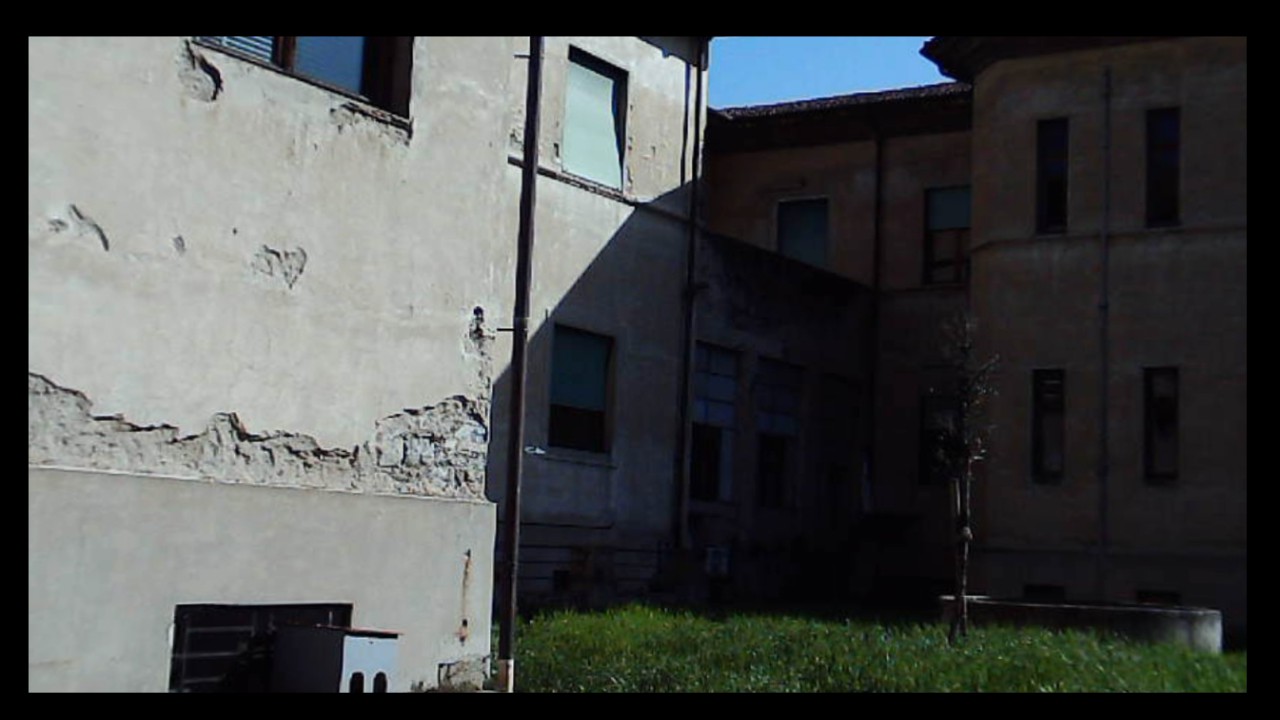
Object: Betafpv air75